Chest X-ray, PA view. Patient: 25 years old, sex M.
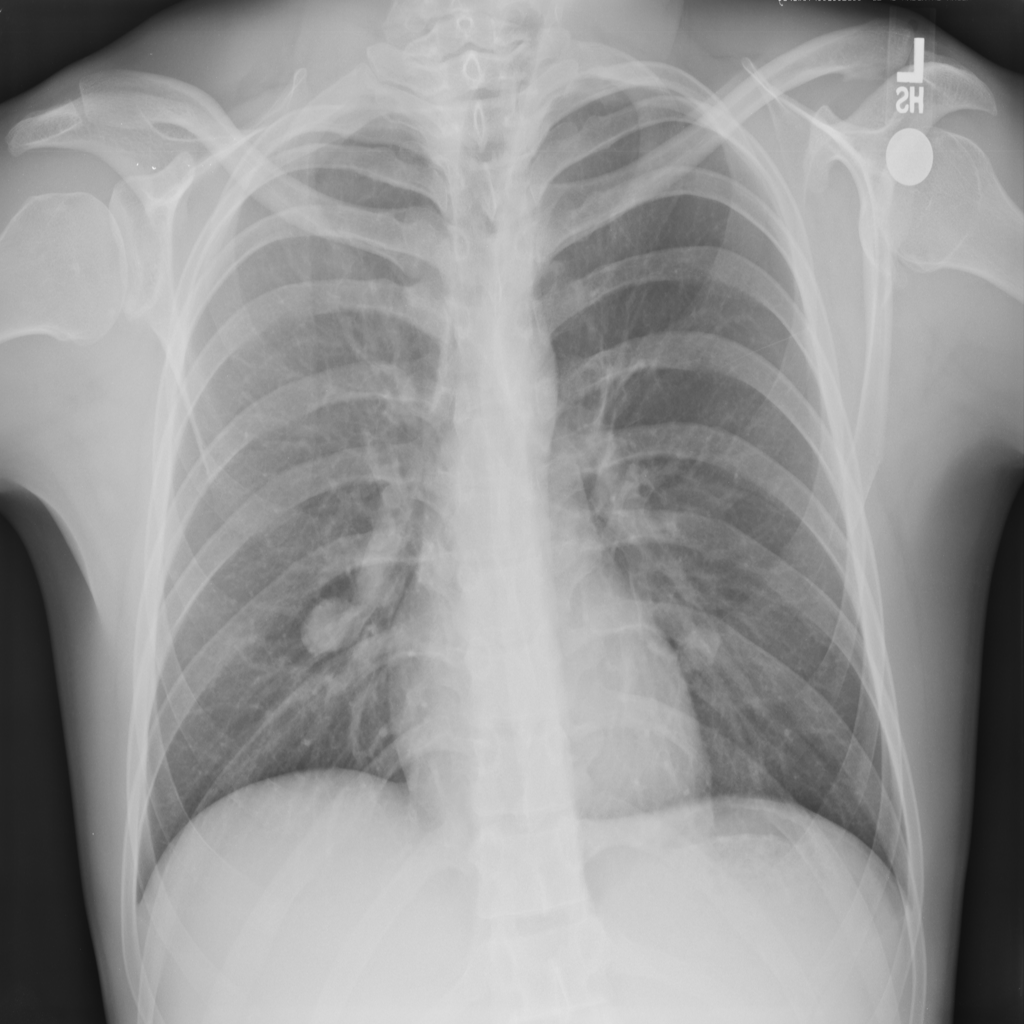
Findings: No Finding